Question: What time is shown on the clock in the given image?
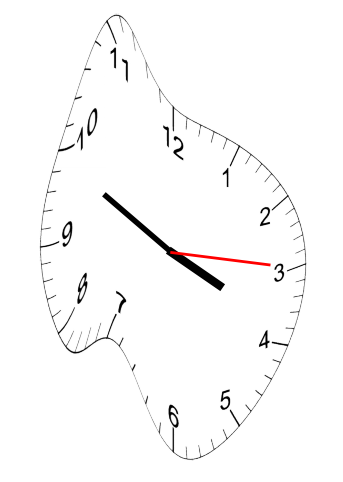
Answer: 03:49:15